Interaction volume radius: 10 \u00c5
Interaction volume height: 15 \u00c5
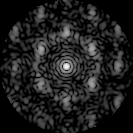
Disorder parameter: 0.5517